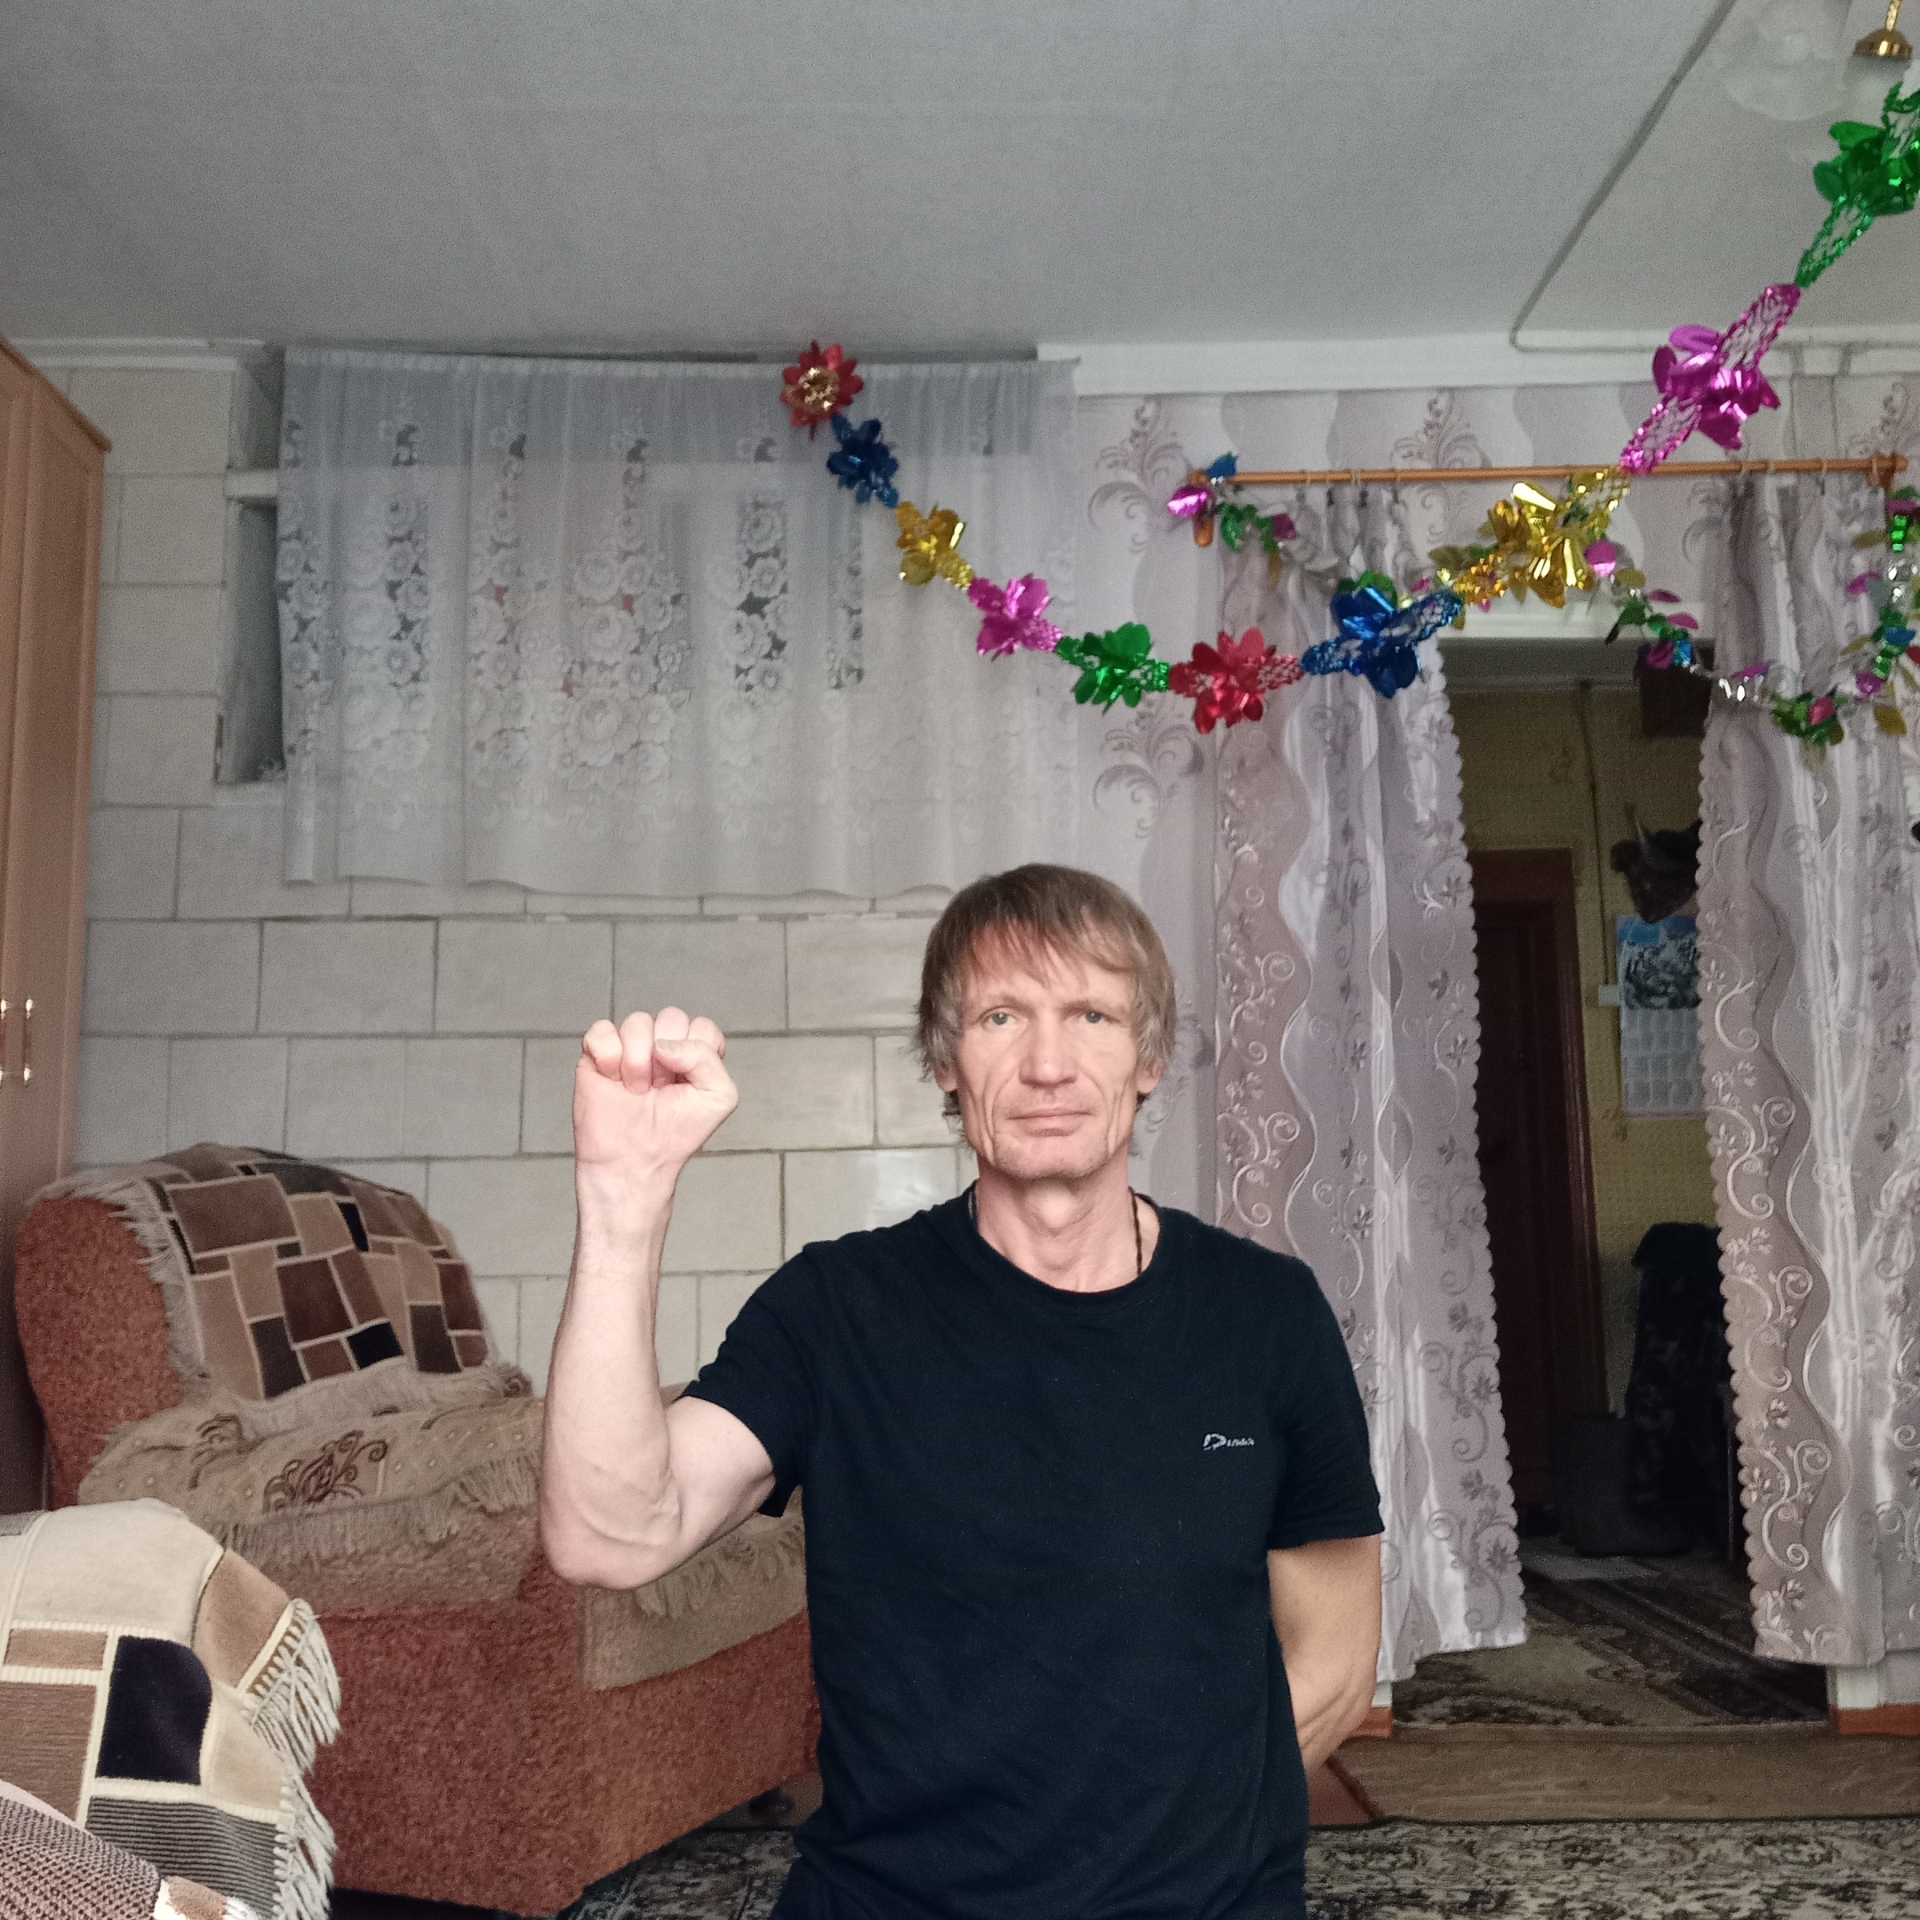
Label: noise